Field crop: maize
Growth stage: 1
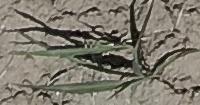
Species: sorghum